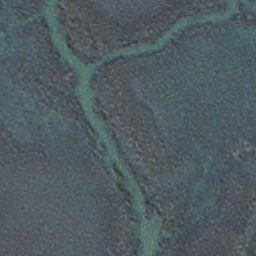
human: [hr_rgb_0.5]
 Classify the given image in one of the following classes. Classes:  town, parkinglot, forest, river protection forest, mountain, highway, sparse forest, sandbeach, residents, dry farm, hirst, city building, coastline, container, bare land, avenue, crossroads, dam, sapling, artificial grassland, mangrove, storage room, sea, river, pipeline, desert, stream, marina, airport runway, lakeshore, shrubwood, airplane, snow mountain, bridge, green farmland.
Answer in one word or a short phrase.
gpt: stream